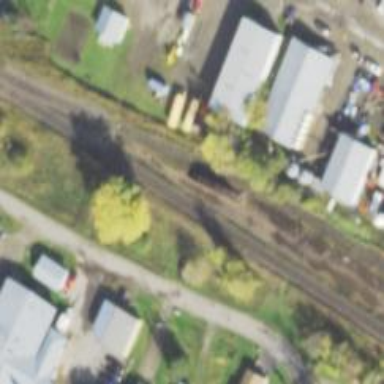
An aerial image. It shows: Railway siding for service.